Brain MRI, t1w sequence, axial 2D slice.
Patient: age 29, sex F, weight 95 kg, height 1.95 m
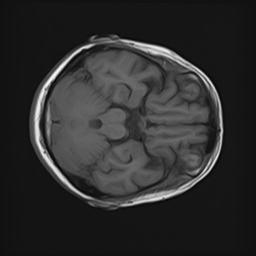